Question: I am trying to configure Instrumental Tests with Espresso in my android app, following <URL> question because there was a null pointer exception when running the test.
Actually my build.gradle dependencies section looks like this:
'''
dependencies {
compile files('libs/pixlui-1-0-5.jar')
// You must install or update the Support Repository through the SDK manager to use this dependency.
compile('com.fortysevendeg.swipelistview:swipelistview:1.0-SNAPSHOT@aar') {
transitive = true
}
//compile 'com.google.code.gson:gson:2.2.4'
compile 'com.google.code.gson:gson:2.3'
compile 'com.android.support:appcompat-v7:20.+'
compile 'com.google.android.gms:play-services-maps:7.3.0'
compile 'com.google.android.gms:play-services-location:7.3.0'
compile 'com.google.android.gms:play-services-gcm:7.3.0'
compile 'com.loopj.android:android-async-http:1.4.5'
// You must install or update the Support Repository through the SDK manager to use this dependency.
compile 'com.android.support:support-v4:20.+'
compile ('ch.acra:acra:4.5.0'){
exclude group: 'org.json'
}
compile 'com.nostra13.universalimageloader:universal-image-loader:1.9.2'
compile 'com.squareup.picasso:picasso:2.3.4'
provided 'com.squareup.dagger:dagger-compiler:1.2.+'
compile 'com.squareup.dagger🗡️1.2.+'
compile 'com.google.guava:guava:15.0'
//compile 'com.facebook.android:facebook-android-sdk:3.23.0'
compile 'com.mixpanel.android:mixpanel-android:4.5.3'
compile 'com.google.maps.android:android-maps-utils:0.3+'
// Testing dependencies
testCompile "junit:junit:4.5+"
testCompile "org.mockito:mockito-core:1.9.5"
androidTestCompile 'com.android.support.test.espresso:espresso-core:2.0'
androidTestCompile 'com.android.support.test:testing-support-lib:0.1'
androidTestCompile ('com.android.support.test.espresso:espresso-contrib:2.0') {
exclude module: 'support-annotations'
}
}
'''
And defaultConfig section:
'''
defaultConfig {
applicationId 'com.blabla.easyaccess'
minSdkVersion 14
targetSdkVersion 19
testInstrumentationRunner "com.google.android.apps.common.testing.testrunner.GoogleInstrumentationTestRunner"
}
'''
I read I don't need to modify android.manifest because is it auto generated for IntrumentalTests.
But when I edit debug configuration "com.google.android.apps.common.testing.testrunner.GoogleInstrumentationTestRunner" cannot be resolved.

What am I missing?
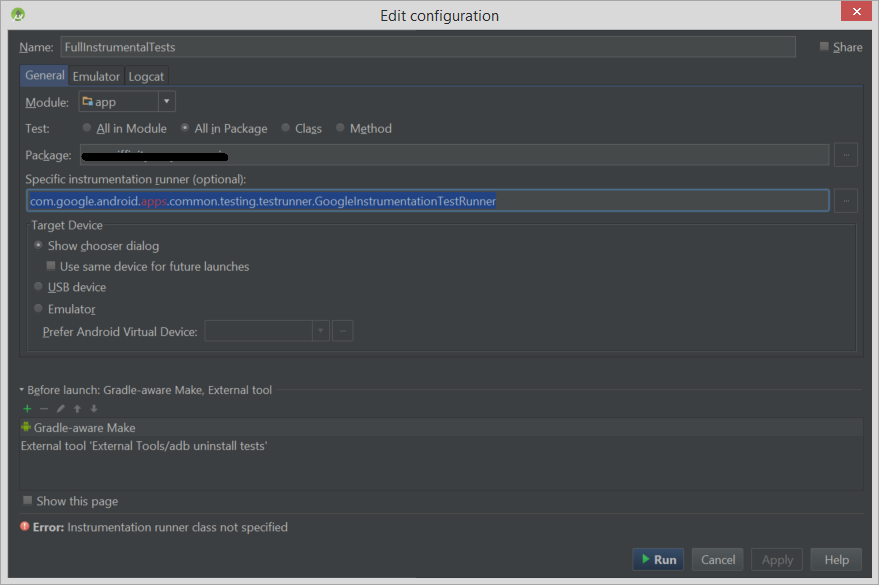
Answer: Starting from Espresso 2.0 you need to use 'android.support.test.runner.AndroidJUnitRunner' as you default runner
Setup instructions can be found <URL>